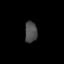
Tissue: lung
Cell type: Epithelial cells
Senescence score: 0.18
Nuclear area (px): 256
Mean DAPI intensity: 76.379